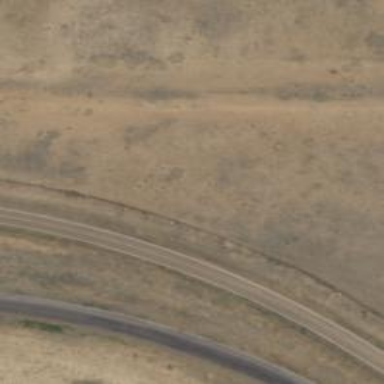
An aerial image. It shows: Tertiary road.